Question: Currently I got set the error pages on start/global.php as it is recommended in Laravel docs.
Here is the code:
'''
App::error(function(Exception $exception, $code)
{
if ( ! Config::get('app.debug'))
{
$view = (View::exists("error/{$code}")) ? "error/{$code}" : "error/404";
return Response::view($view);
}
}
'''
where my views are
'''
app/views/error/*
'''
I have successfully tested 503, 500 and 400 but error page 403 is showing default apaches default as shown in the image:

Not sure why this is happening
Probably I testing 403 page the wrong way...
I know that I can test page 403 if run App::abort(403), but I'm looking for a way to verify its working on a real case.
Maybe I got an Apache configuration that's crashing with Laravel custom error pages?
Thanks in advance,
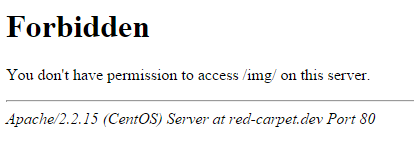
Answer: <URL>.
Add the following line to '.htaccess' inside your 'public' folder.
'''
ErrorDocument 403 /errors/403.blade.php
'''
and the following line to your 'VirtualHost' definition ('Alias' is not allowed in '.htaccess')
'''
Alias /errors/ /path/to/resources/views/errors/
'''